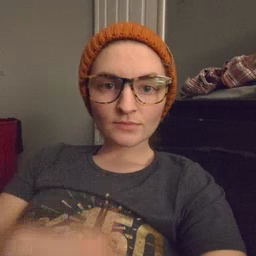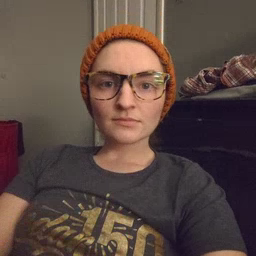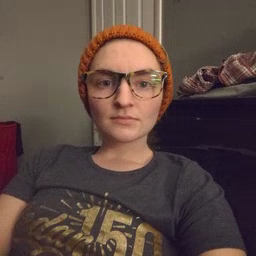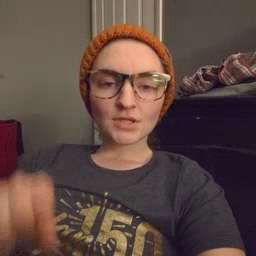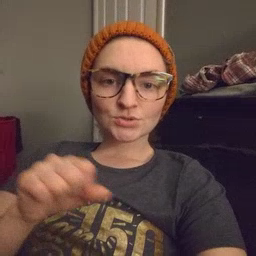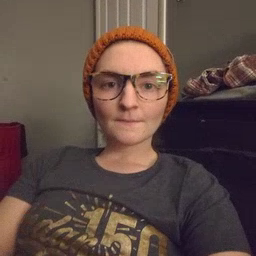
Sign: shoe